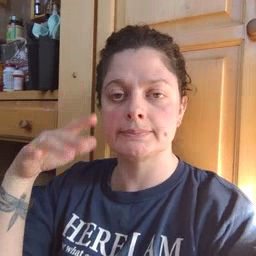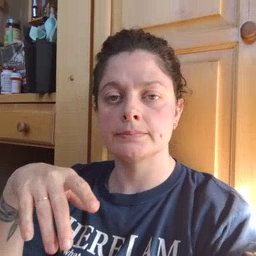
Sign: kiss